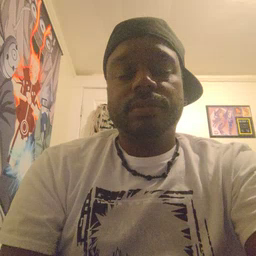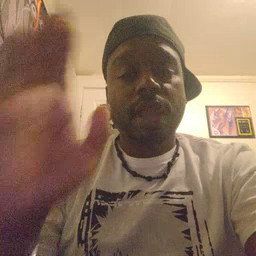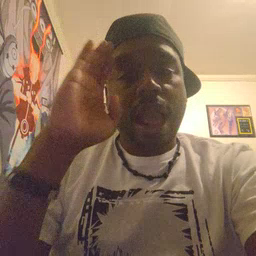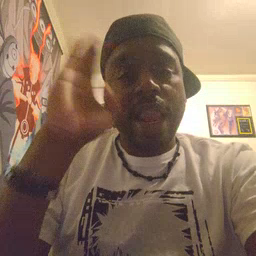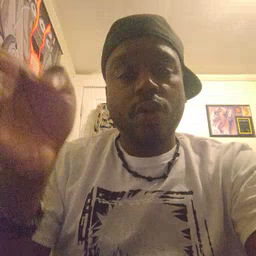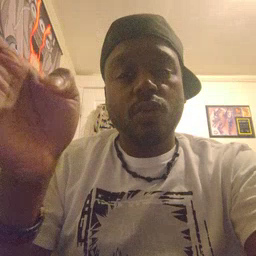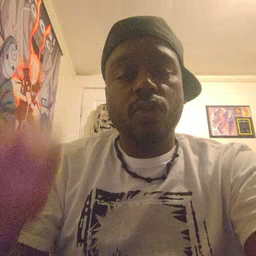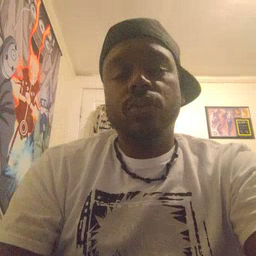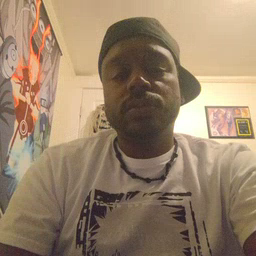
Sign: hello